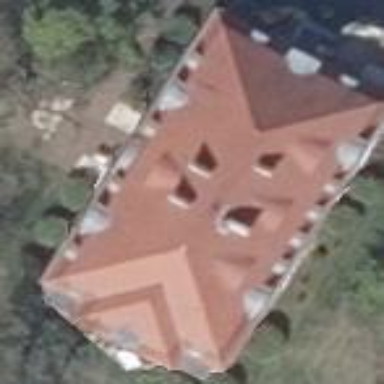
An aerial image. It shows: House with red mansard roof made of roof tiles. The building is constructed with brick and plaster.